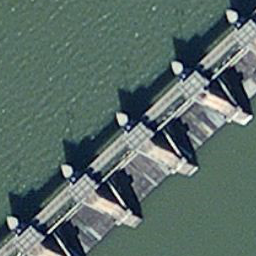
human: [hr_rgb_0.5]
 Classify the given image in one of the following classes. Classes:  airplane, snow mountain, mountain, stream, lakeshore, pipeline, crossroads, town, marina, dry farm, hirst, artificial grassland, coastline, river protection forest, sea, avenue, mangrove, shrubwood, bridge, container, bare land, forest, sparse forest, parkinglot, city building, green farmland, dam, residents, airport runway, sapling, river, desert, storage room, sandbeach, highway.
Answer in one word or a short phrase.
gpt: dam